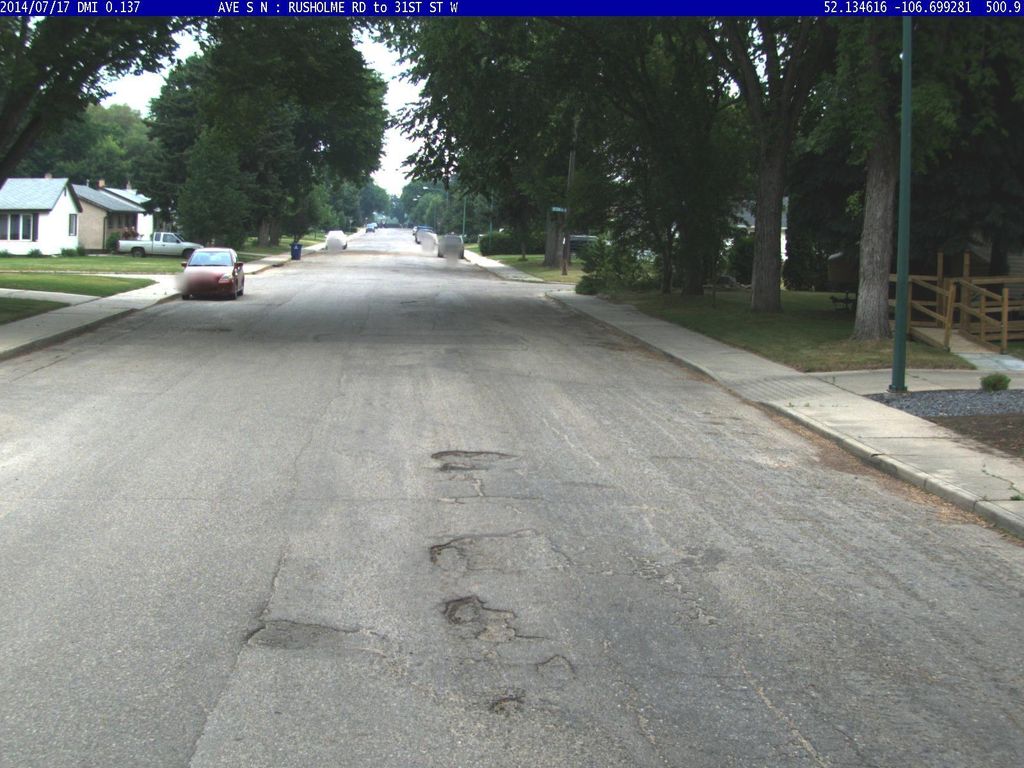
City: saskatoon